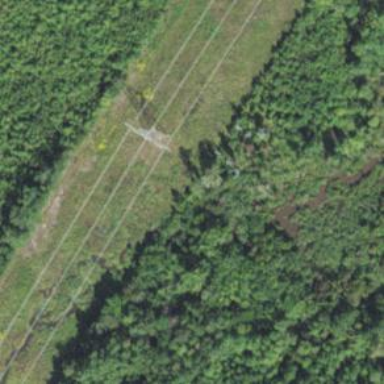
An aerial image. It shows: Power tower.